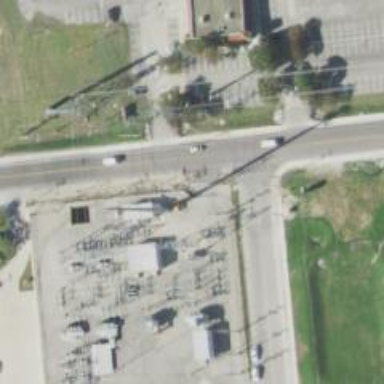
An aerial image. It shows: Distribution substation surrounded by fence.